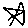
Label: star